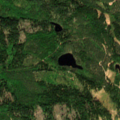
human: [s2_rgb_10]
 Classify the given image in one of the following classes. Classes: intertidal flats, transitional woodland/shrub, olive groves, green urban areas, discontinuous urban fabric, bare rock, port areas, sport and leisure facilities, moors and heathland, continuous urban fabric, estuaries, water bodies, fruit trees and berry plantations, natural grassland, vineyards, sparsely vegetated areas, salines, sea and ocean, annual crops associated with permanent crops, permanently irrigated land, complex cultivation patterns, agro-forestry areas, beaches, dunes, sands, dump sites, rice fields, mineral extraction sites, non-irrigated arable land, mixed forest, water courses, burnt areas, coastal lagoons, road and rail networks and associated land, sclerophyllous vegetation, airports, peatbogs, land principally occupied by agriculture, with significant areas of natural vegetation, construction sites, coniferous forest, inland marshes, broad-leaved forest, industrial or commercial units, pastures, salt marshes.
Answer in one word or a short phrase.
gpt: coniferous forest, mixed forest